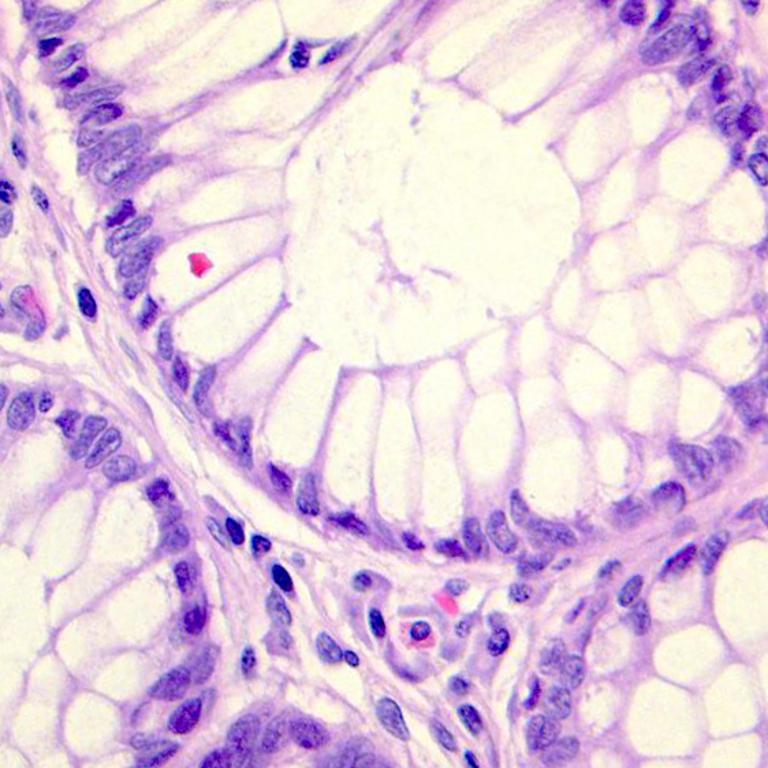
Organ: colon
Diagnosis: benign